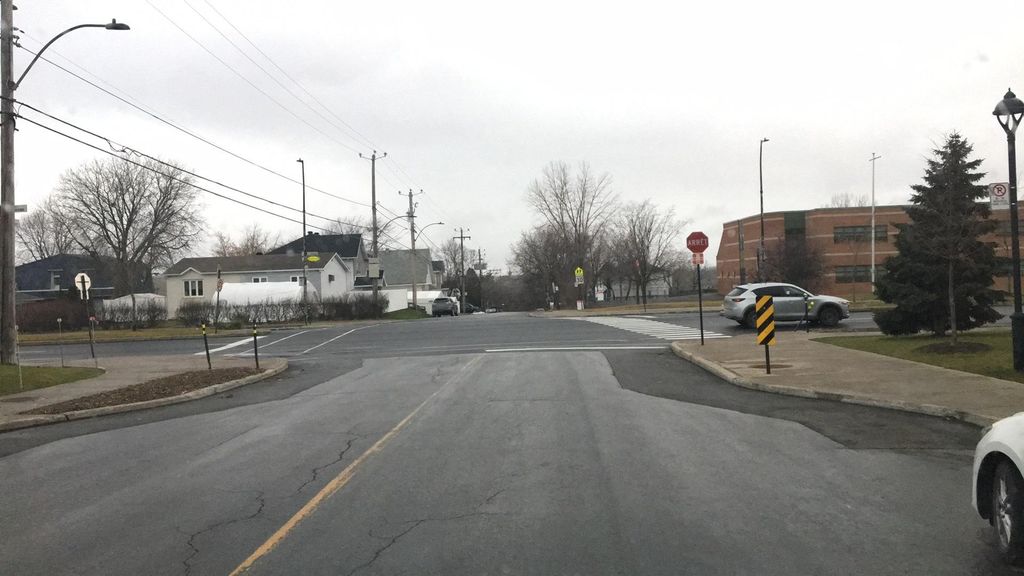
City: montreal